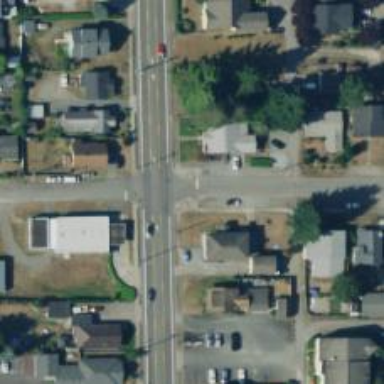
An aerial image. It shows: Stop road.